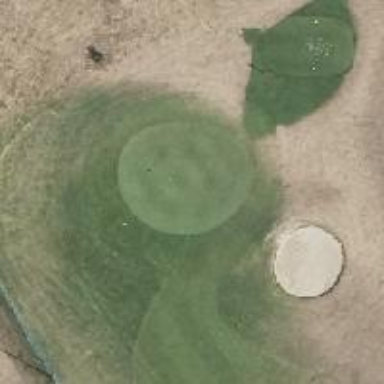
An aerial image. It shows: Golf hole.